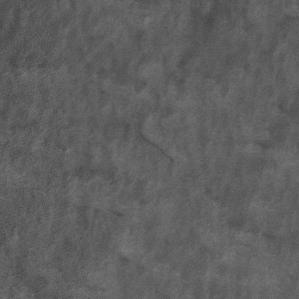
Label: non_frost